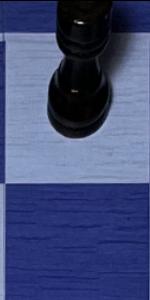
Label: Empty